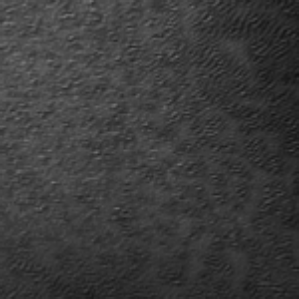
Label: frost